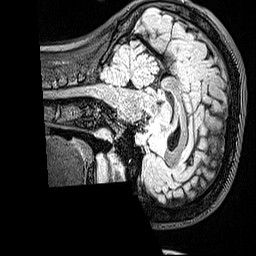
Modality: FLAIR
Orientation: sagittal
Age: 20
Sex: female
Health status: healthy
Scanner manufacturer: siemens
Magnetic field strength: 3 T
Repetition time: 5 s
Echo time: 0.388 s